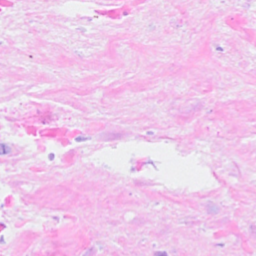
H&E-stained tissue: Breast